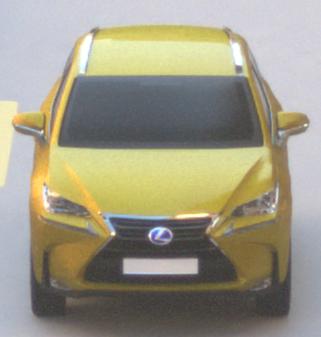
Make: Lexus
Model: NX 300h
Detailed model: NX (AZ1)
Model produced from: 2017/11
Model produced until: 2018/08
Doors: 5
Color: yellow
Road condition: dry road
Daytime: morning or afternoon
Contrast: low contrast